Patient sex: F
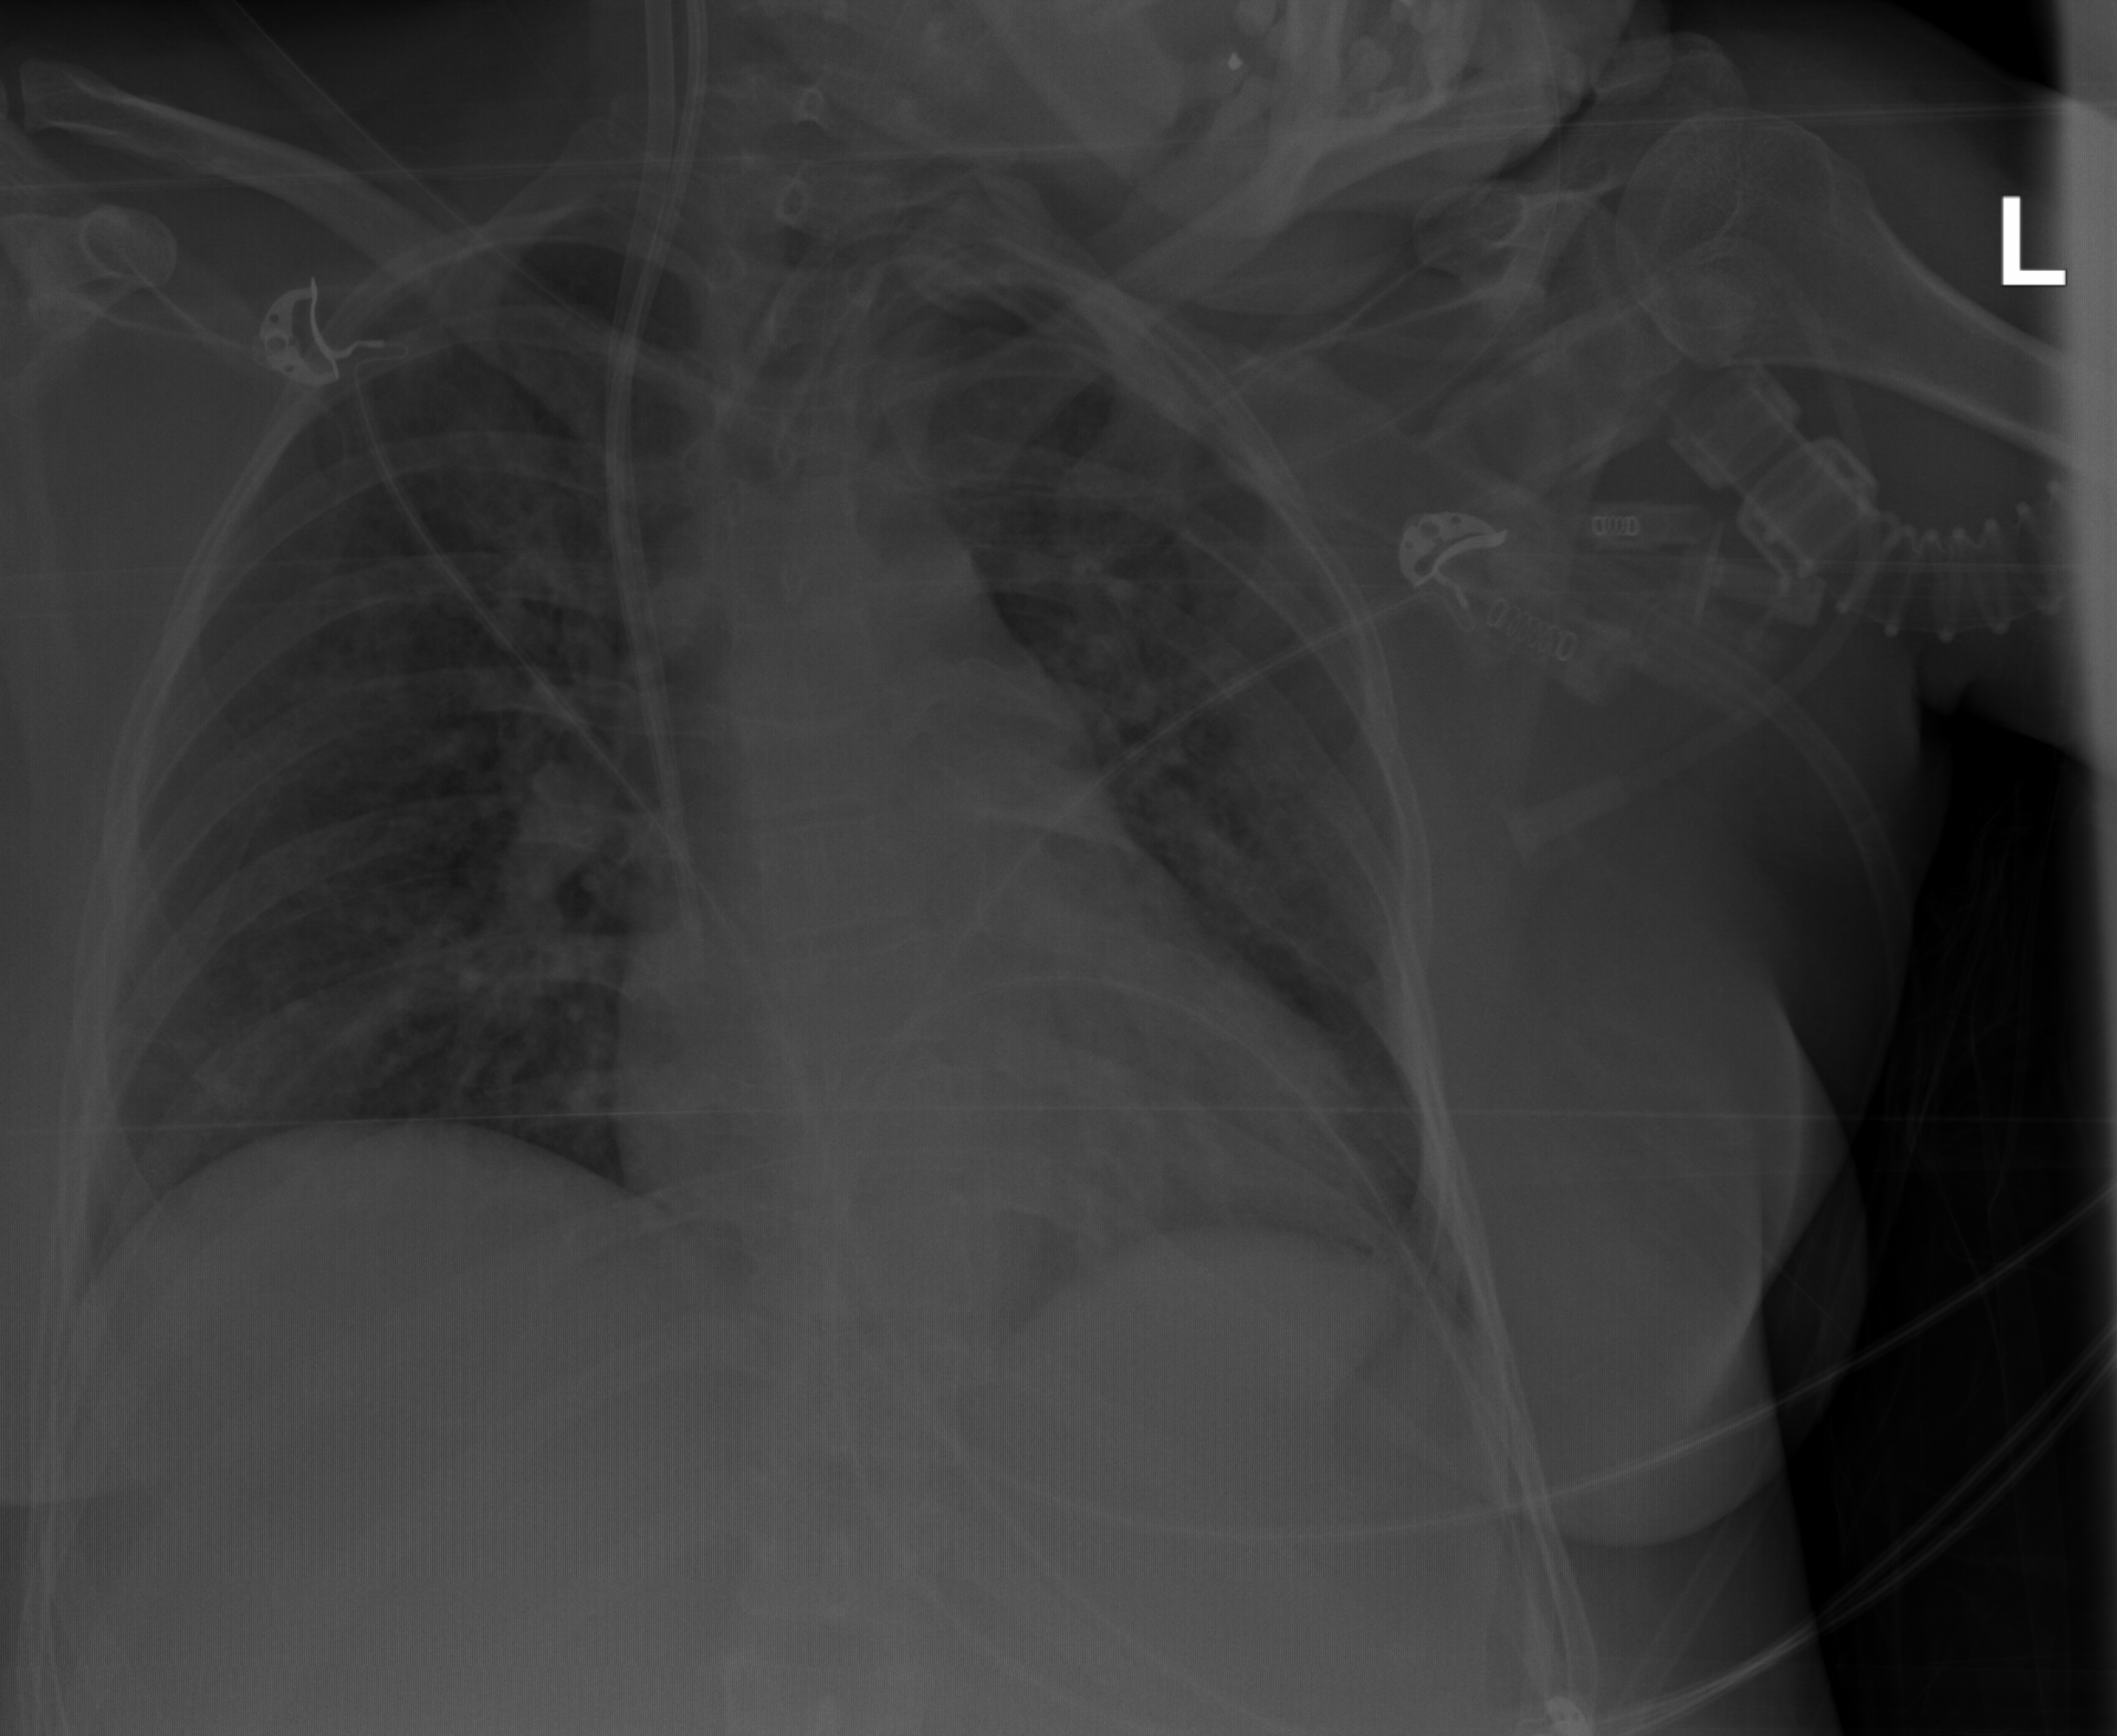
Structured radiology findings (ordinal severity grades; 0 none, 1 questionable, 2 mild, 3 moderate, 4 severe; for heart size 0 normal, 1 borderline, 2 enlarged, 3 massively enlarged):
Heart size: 0
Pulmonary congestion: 2
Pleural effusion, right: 0
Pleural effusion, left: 1
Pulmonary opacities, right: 2
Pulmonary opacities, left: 2
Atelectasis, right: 2
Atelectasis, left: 2